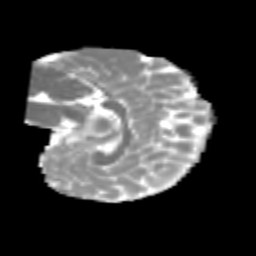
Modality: MD
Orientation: sagittal
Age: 5
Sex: male
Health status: healthy